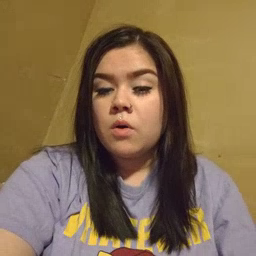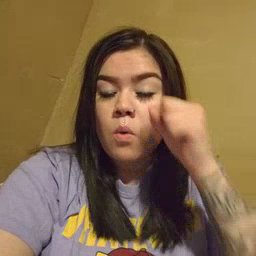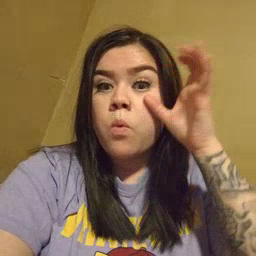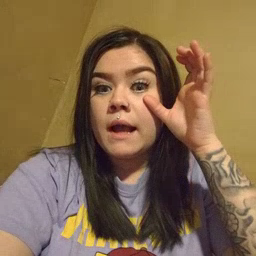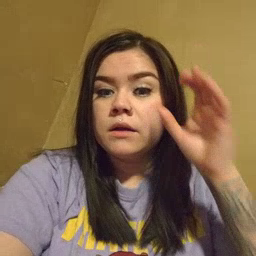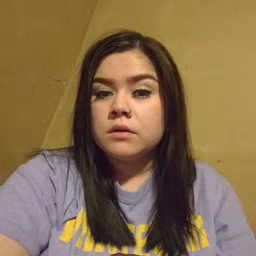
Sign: awake